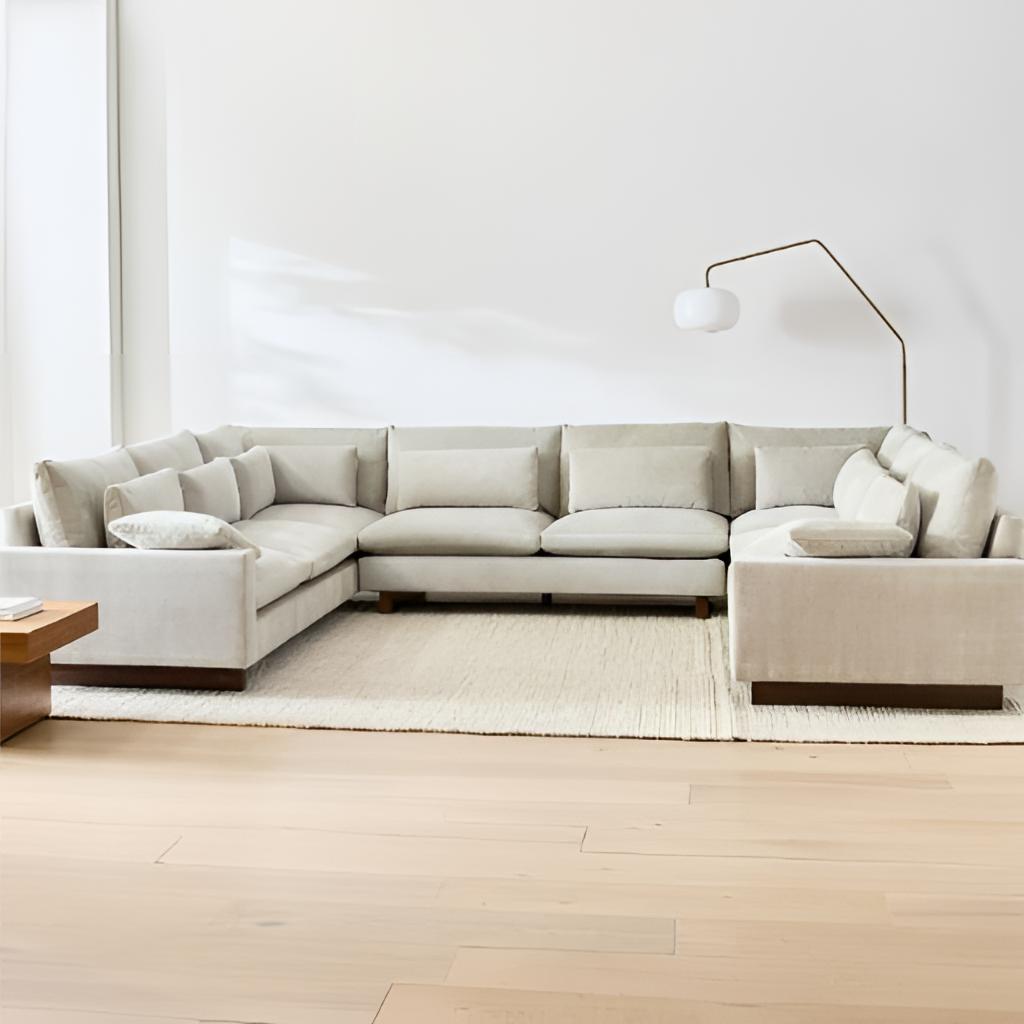
beige fabric sectional sofa, living room, minimalist, paint wallpaper, with solid pattern, wood flooring, with plank pattern